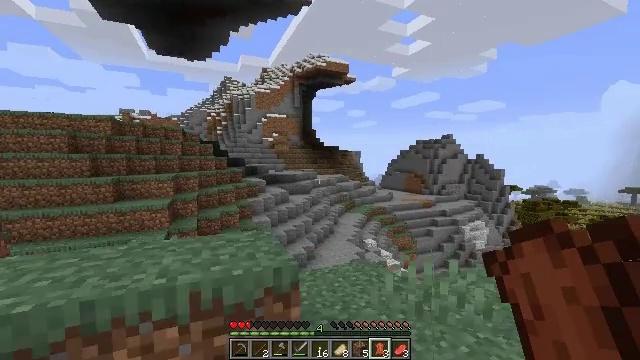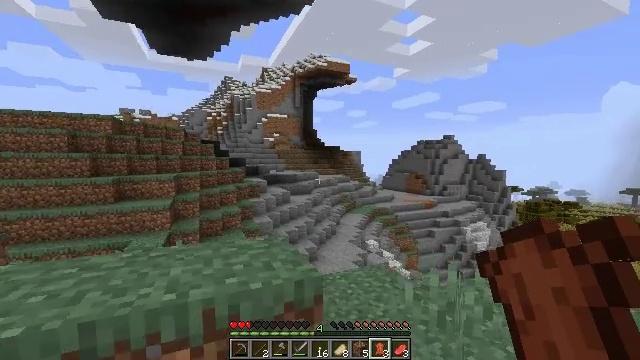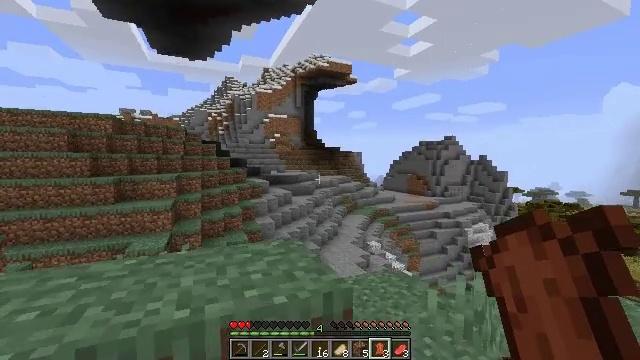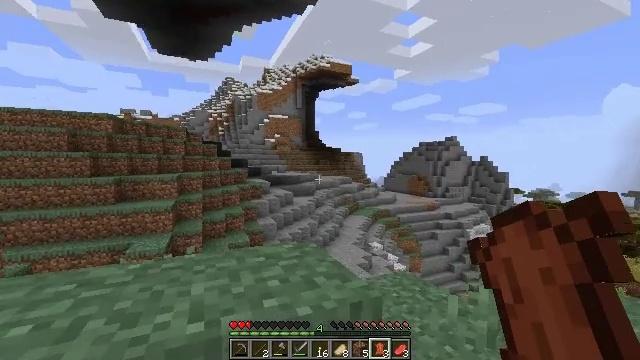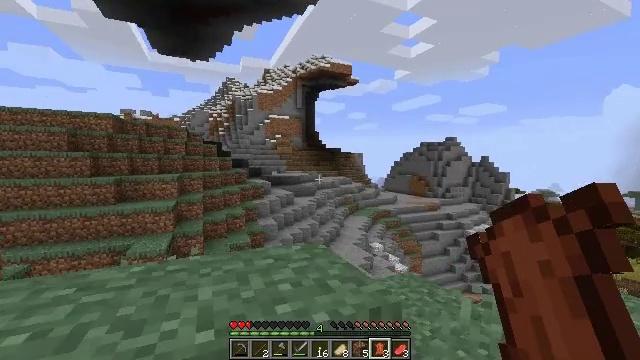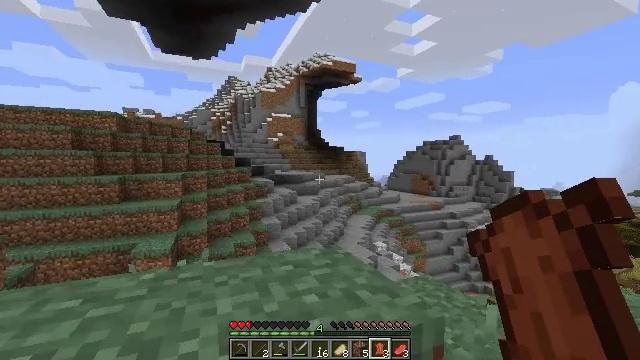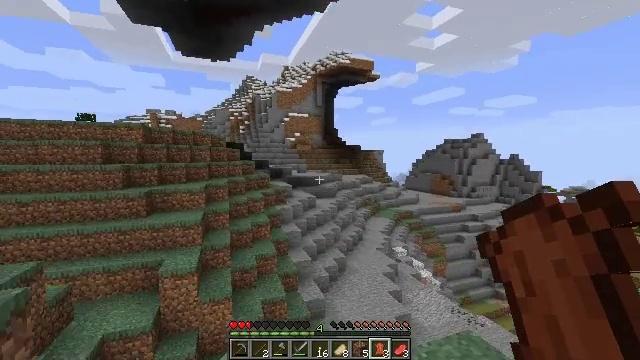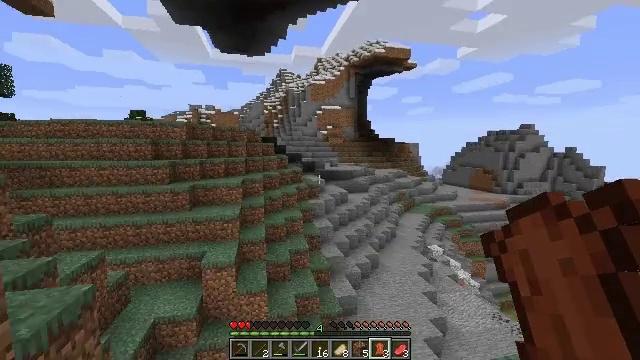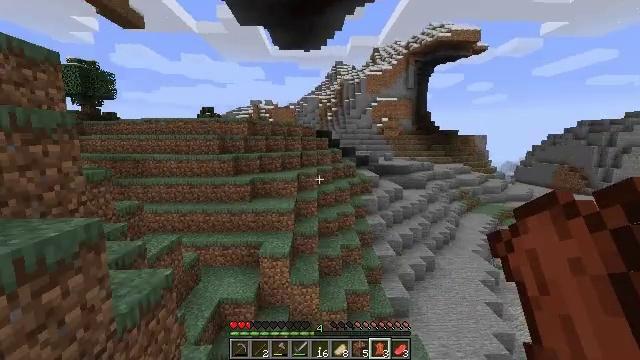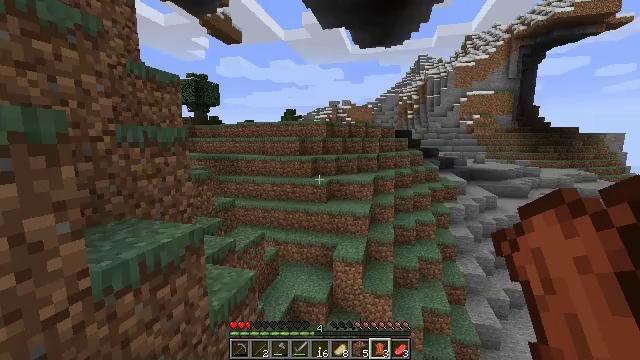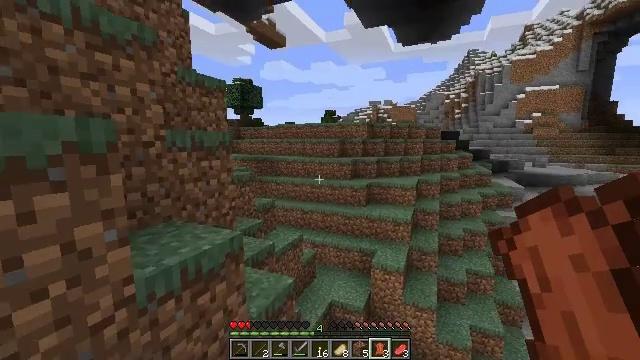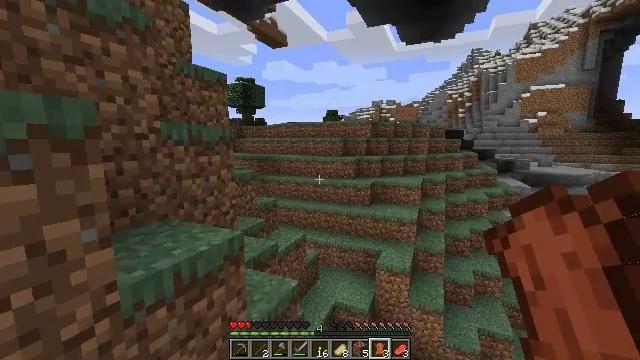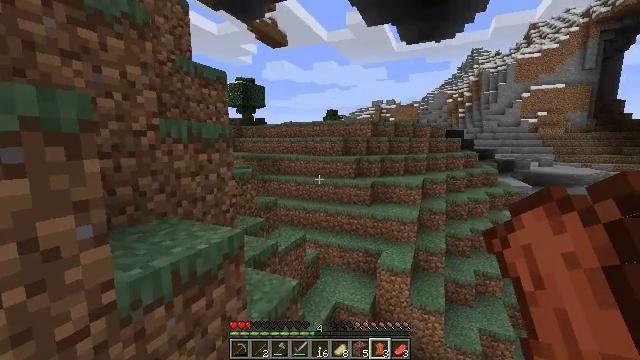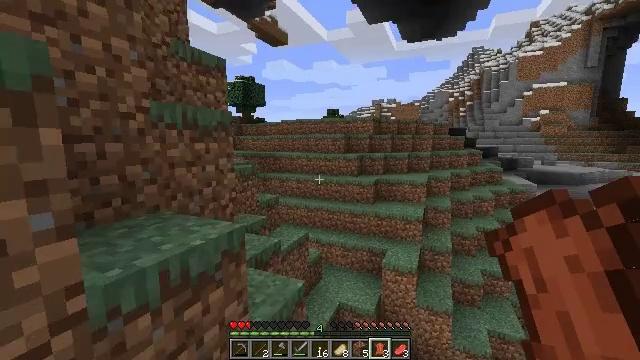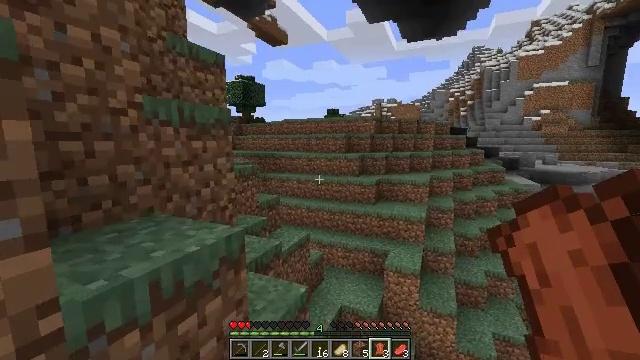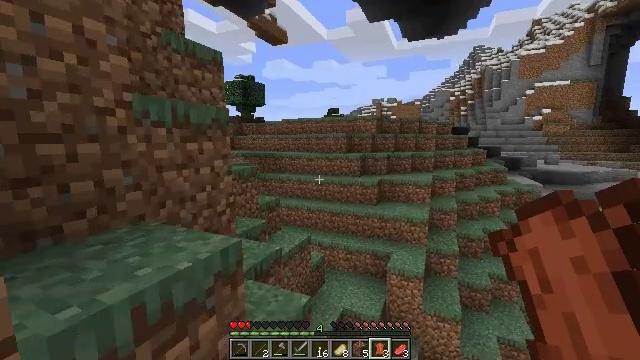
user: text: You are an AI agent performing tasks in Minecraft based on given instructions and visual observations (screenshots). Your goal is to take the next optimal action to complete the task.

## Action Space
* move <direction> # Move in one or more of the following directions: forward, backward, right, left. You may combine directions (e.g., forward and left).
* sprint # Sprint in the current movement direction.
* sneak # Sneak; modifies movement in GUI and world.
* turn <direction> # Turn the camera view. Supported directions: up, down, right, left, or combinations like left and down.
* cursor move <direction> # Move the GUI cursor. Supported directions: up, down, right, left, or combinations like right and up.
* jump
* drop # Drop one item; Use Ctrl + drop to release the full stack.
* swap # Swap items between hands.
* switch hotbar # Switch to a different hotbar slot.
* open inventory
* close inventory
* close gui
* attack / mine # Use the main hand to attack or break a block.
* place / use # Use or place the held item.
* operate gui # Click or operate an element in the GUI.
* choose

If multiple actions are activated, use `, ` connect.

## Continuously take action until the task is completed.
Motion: motion action
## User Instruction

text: Mine the dandelion from the ground.
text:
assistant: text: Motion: move forward and move left
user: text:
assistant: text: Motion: move forward and move left
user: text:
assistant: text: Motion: move forward and move left
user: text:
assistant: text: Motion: move forward and move left
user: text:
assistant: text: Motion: move forward and move left, jump
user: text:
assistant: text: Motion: move forward and move left, turn left, jump
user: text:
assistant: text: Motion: move forward and move left, turn left and down, jump
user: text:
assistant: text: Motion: move forward and move left, turn left and down, jump
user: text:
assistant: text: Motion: move forward and move left, turn left
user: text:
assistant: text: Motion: move forward and move left, turn left
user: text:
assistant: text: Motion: move forward and move left
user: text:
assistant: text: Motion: move forward and move left
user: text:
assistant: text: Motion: move forward
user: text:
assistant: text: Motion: move forward
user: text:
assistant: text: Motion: move forward
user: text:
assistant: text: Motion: jump
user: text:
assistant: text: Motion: jump
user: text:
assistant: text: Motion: jump
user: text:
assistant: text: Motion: jump
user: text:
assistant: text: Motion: no_op
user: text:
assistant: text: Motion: jump
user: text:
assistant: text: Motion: jump
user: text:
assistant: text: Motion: jump
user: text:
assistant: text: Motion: jump
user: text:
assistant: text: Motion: jump
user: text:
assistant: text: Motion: jump
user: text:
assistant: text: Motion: jump
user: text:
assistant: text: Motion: jump
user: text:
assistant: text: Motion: jump
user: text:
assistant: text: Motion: jump